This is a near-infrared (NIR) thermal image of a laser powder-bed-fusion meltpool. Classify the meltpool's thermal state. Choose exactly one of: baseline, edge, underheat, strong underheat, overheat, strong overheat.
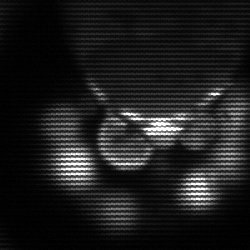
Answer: baseline